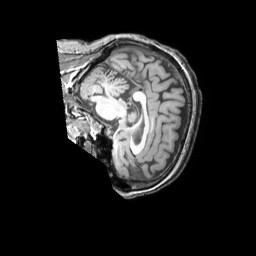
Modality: T1w
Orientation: sagittal
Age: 65
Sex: female
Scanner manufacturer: philips
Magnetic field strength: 3 T
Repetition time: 0.009867 s
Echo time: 0.004593 s